Question: I'm trying to estimate a new scrap rate (loss factor) in a production line using SQL.
Basically, there are several operation in one machine, with qty in and qty out for each one of the operation.
The following operation has, as qty in, the qty out of the previous operation.
And this scrap rate (loss factor) needs to be carry over the operation.
So, operation 1 will have qty out / qty in from operation 1 = scrap rate 1; operation 2 has qty out / qty in * scrap rate 1; and so on.
I know I can use "exp(sum(log(column)) OVER (ORDER BY column))" to get the overall, lets say machine scrap rate, but I need to have an cumulative per machine-operation level.
Hope the image attached can explain better the outcome.
I'm struggling to calculate the column G (OutFactorAccumulated) in the image. Hope someone can help me.
Data and expected results example

calculate cumulative product
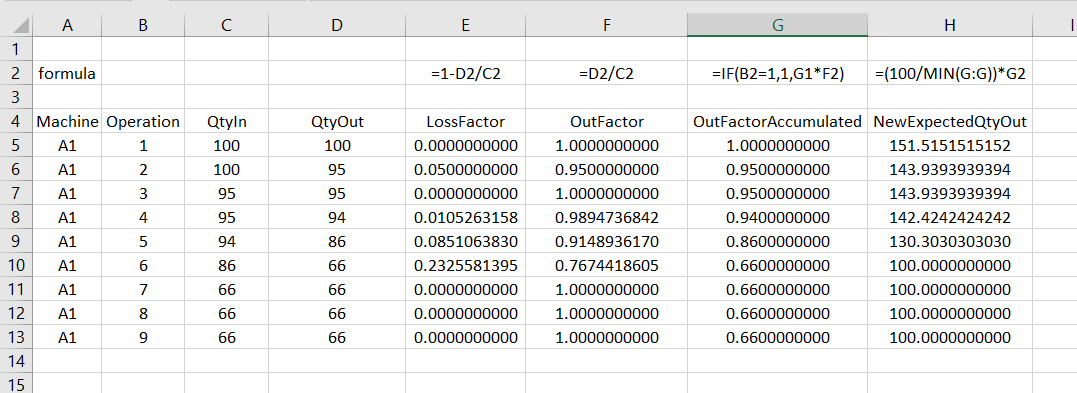
Answer: I think you are most of the way there.
The final step is simply to take the OutfactorAccumulated column, and do a similar windowed function over it to calculate the next column e.g.,
'MIN(OutFactorAccumulated) OVER (PARTITION BY Machine)'.
Note also that the other windowed function (the SUM) should also have a 'PARTITION BY Machine' in the window to ensure that each machine only uses its own data.
Here is a <URL> with the example code below in SQL Server/T-SQL.
- -
(Note lots of CAST AS decimal(14,10) to match your data - there's probably a better way to do this).
'''
CREATE TABLE #MachData (Machine nvarchar(10), Operation int, QtyIn int, QtyOut int, PRIMARY KEY (Machine, Operation));
INSERT INTO #MachData (Machine, Operation, QtyIn, QtyOut) VALUES
(N'A1', 1, 100, 100),
(N'A1', 2, 100, 95),
(N'A1', 3, 95, 95),
(N'A1', 4, 95, 94),
(N'A1', 5, 94, 86),
(N'A1', 6, 86, 66),
(N'A1', 7, 66, 66),
(N'A1', 8, 66, 66),
(N'A1', 9, 66, 66);
WITH MachData_with_Factors AS
(SELECT Machine,
Operation,
QtyIn,
QtyOut,
CAST(1 - CAST(QtyOut AS decimal(14,10))/CAST(QtyIn AS decimal(14,10)) AS decimal(14,10)) AS LossFactor,
CAST(CAST(QtyOut AS decimal(14,10))/CAST(QtyIn AS decimal(14,10)) AS decimal(14,10)) AS OutFactor
FROM #MachData
),
MachineData_with_Acc AS
(SELECT *,
CAST(exp(SUM(log(OutFactor)) OVER (PARTITION BY Machine ORDER BY Operation)) AS decimal(14,10)) AS OutFactorAccumulated
FROM MachData_with_Factors
),
MachineData_with_ExpQtyOut AS
(SELECT *,
CAST(OutFactorAccumulated * 100.0 / MIN(OutFactorAccumulated) OVER (PARTITION BY machine) AS decimal(14,10)) AS NewExpectedQtyOut
FROM MachineData_with_Acc
)
SELECT *
FROM MachineData_with_ExpQtyOut
ORDER BY Machine, Operation;
'''
Results are as below
'''
Machine Operation QtyIn QtyOut LossFactor OutFactor OutFactorAccumulated NewExpectedQtyOut
------------------------------- ---------------------------------------------------------------------------
A1 1 100 100 <PHONE> <PHONE> <PHONE> 151.<PHONE>
A1 2 100 95 <PHONE> <PHONE> <PHONE> 143.<PHONE>
A1 3 95 95 <PHONE> <PHONE> <PHONE> 143.<PHONE>
A1 4 95 94 <PHONE> <PHONE> <PHONE> 142.<PHONE>
A1 5 94 86 <PHONE> <PHONE> <PHONE> 130.<PHONE>
A1 6 86 66 <PHONE> <PHONE> <PHONE> 100.<PHONE>
A1 7 66 66 <PHONE> <PHONE> <PHONE> 100.<PHONE>
A1 8 66 66 <PHONE> <PHONE> <PHONE> 100.<PHONE>
A1 9 66 66 <PHONE> <PHONE> <PHONE> 100.<PHONE>
'''